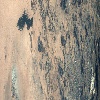
Label: land